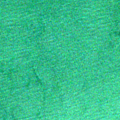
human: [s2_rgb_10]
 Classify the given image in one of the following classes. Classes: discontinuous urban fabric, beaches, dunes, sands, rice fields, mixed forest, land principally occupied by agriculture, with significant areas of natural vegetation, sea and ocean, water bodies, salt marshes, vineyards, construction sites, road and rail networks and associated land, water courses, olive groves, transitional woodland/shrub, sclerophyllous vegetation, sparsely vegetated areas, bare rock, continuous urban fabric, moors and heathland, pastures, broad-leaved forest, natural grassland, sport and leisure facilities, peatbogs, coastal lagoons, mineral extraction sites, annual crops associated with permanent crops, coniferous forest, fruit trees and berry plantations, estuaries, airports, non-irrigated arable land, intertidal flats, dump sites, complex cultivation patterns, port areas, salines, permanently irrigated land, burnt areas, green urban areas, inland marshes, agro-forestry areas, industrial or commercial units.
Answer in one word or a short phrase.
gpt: sea and ocean